Question: I am working on ASP.NET C#. I am populating gridview with data from database. There are columns to the GridView that is been bound with DataTable. I ant to group these columns with Header Rows. I tried to add these Header Rows to a GridView as the following (Sample code):
I tried manipulating with row index but nothing happened.
'''
protected void AddHeaders()
{
GridViewRow vesselInfoRow = new GridViewRow(1, 0, DataControlRowType.Header, DataControlRowState.Insert);
TableCell vesselInfotc = new TableCell();
vesselInfotc.Text = "Vessel Information ";
vesselInfotc.Style.Add("text-align", "center");
vesselInfotc.Style.Add("font-size", "medium");
vesselInfotc.Style.Add("font-weight", "bold");
vesselInfotc.Style.Add("background-color", "#b7dee8");
vesselInfotc.Style.Add("color", "black");
vesselInfotc.ColumnSpan = 4;
vesselInfoRow.Cells.Add(vesselInfotc);
this.BerthScoreCardGridView.Controls[0].Controls.AddAt(0, vesselInfoRow);
//
GridViewRow vesselArrivalRow = new GridViewRow(1, 0, DataControlRowType.Header, DataControlRowState.Insert);
TableCell vesselArrivaltc = new TableCell();
vesselArrivaltc.Text = "Vessel Arrival ";
vesselArrivaltc.Style.Add("text-align", "center");
vesselArrivaltc.Style.Add("font-size", "medium");
vesselArrivaltc.Style.Add("font-weight", "bold");
vesselArrivaltc.Style.Add("background-color", "#b7dee8");
vesselArrivaltc.Style.Add("color", "black");
vesselArrivaltc.ColumnSpan = 2;
vesselArrivalRow.Cells.Add(vesselArrivaltc);
this.BerthScoreCardGridView.Controls[0].Controls.AddAt(0, vesselArrivalRow);
}
'''
However the rows are placed above each other as the following:

How can i place them horizontally next to each other. Appreciate your help.
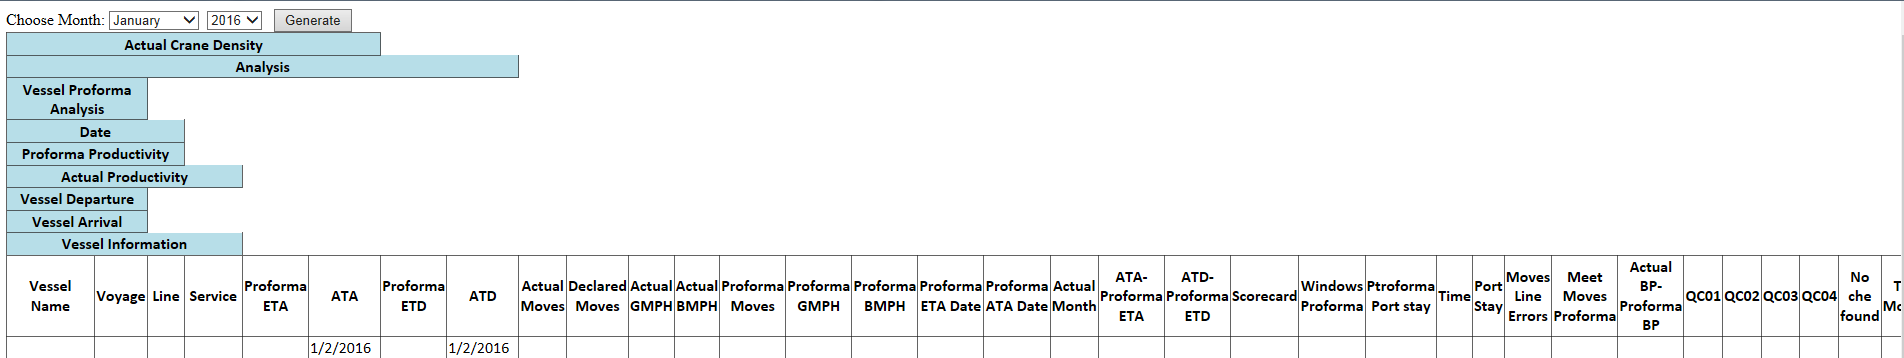
Answer: You should add all the cells to the same row and add that single row to the GridView:
'''
protected void AddHeaders()
{
GridViewRow topHeaderRow = new GridViewRow(1, 0, DataControlRowType.Header, DataControlRowState.Insert);
TableCell vesselInfotc = new TableCell();
vesselInfotc.Text = "Vessel Information ";
...
vesselInfotc.ColumnSpan = 4;
topHeaderRow.Cells.Add(vesselInfotc);
TableCell vesselArrivaltc = new TableCell();
vesselArrivaltc.Text = "Vessel Arrival ";
...
vesselArrivaltc.ColumnSpan = 2;
topHeaderRow.Cells.Add(vesselArrivaltc);
// Add the other cells here
...
BerthScoreCardGridView.Controls[0].Controls.AddAt(0, topHeaderRow);
}
'''
And call your function in the 'PreRender' event of the GridView:
'''
void BerthScoreCardGridView_PreRender(object sender, EventArgs e)
{
AddHeaders();
}
'''